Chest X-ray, PA view. Patient: 60 years old, sex F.
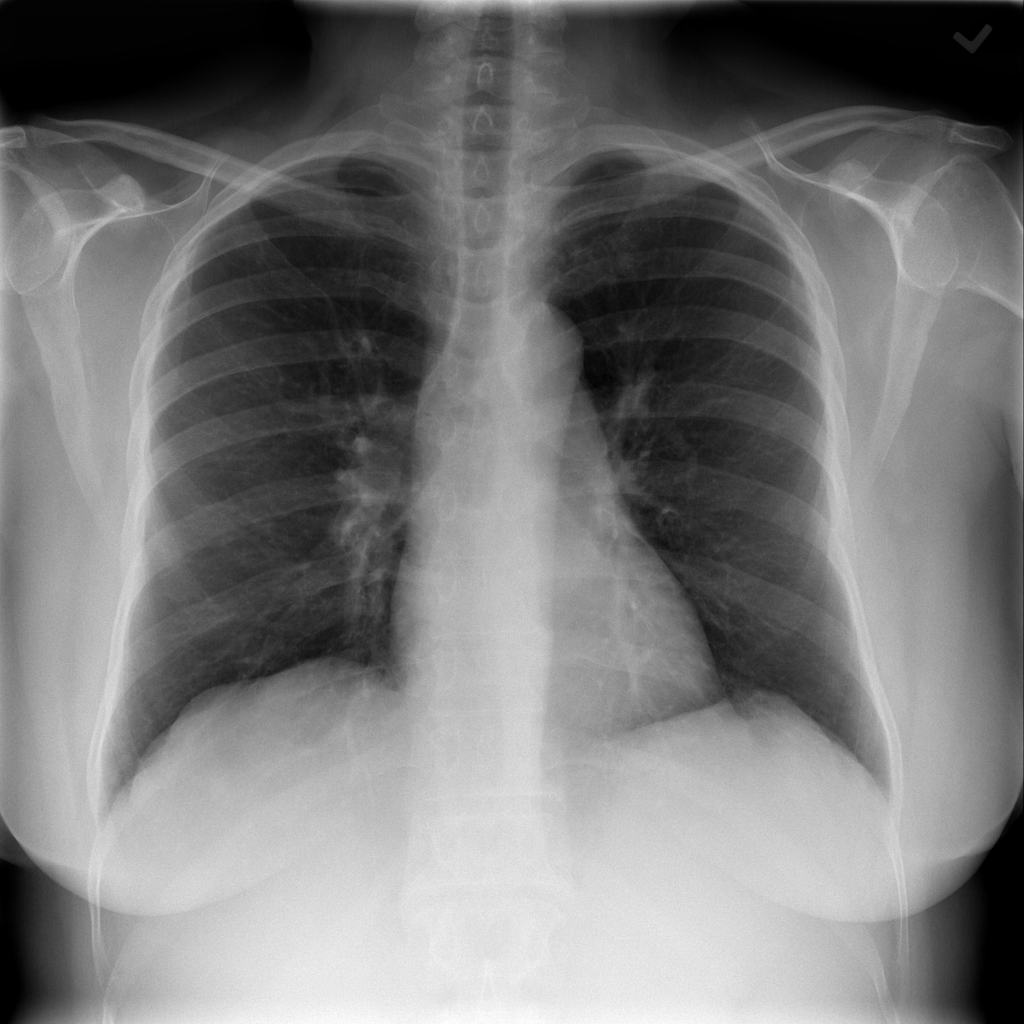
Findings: No Finding